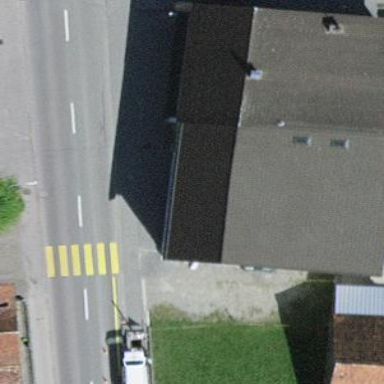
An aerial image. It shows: Convenience shop located in building.